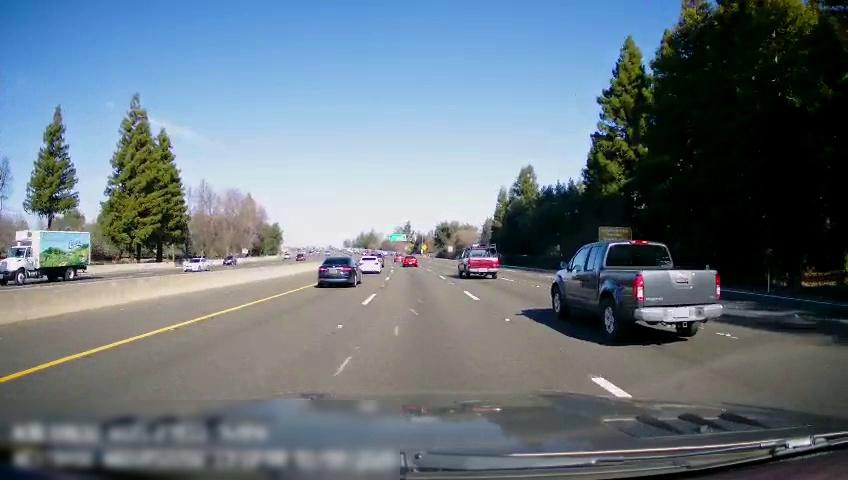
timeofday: Day
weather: Sunny
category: Drivable Space
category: Vehicles | Truck
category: Vehicles | Car
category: Vehicles | Car
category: Vehicles | Car
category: Drivable Space
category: Vehicles | Truck
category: Vehicles | Truck
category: Vehicles | Car
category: Vehicles | SUV
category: Vehicles | Car
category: Vehicles | Car
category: Lanes | Alternate Lane
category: Lanes | Alternate Lane
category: Lanes | Current Lane
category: Lanes | Current Lane
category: Lanes | Alternate Lane
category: Traffic | Signs
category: Traffic | Signs